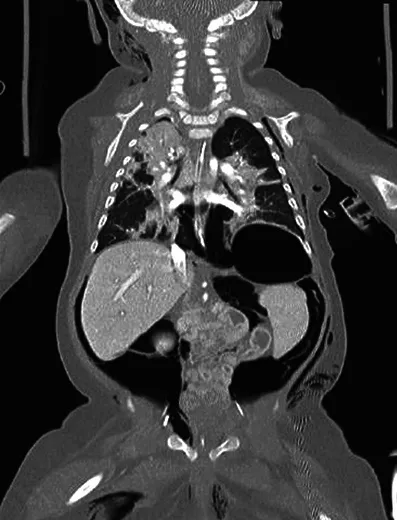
Whole body low-dose CT scanner. . Latero-thoracic and right-cranial subcutaneous emphysema along with massive free air (eg, pneumomediastinum and pneumopericardium).
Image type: radiology (ct)